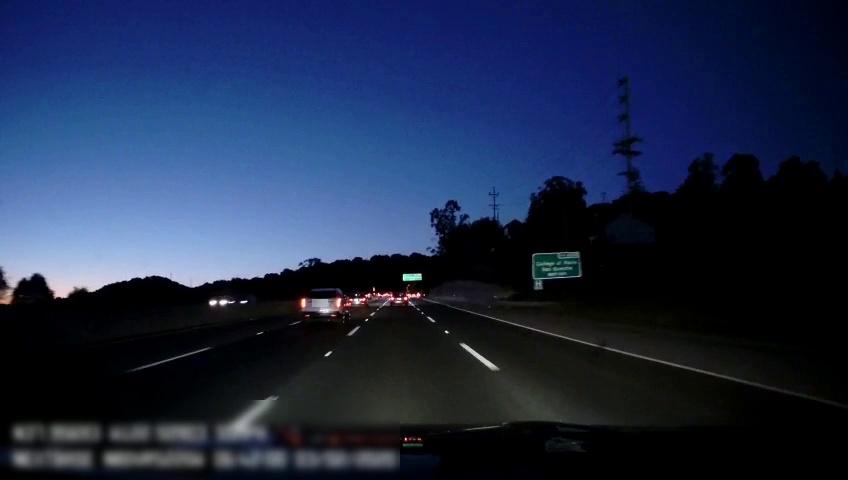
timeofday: Night
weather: Other
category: Drivable Space
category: Vehicles | Car
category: Vehicles | Car
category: Vehicles | SUV
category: Vehicles | Car
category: Vehicles | Truck
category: Lanes | Current Lane
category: Lanes | Current Lane
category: Lanes | Alternate Lane
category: Lanes | Alternate Lane
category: Traffic | Signs
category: Traffic | Signs